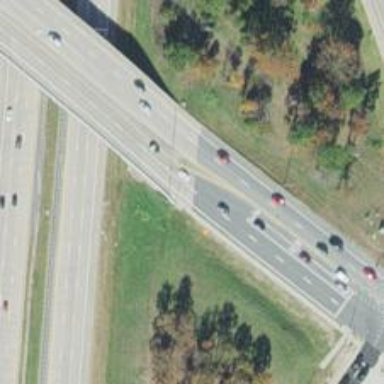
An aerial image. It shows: Secondary road crossing over beam bridge.